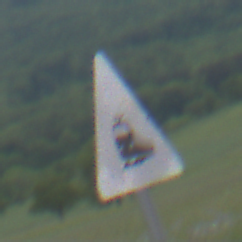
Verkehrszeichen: Bahnuebergang
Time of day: Midday
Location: Outdoor (RoadRail)
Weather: PartlyCloudy
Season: NotSpecified
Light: Natural